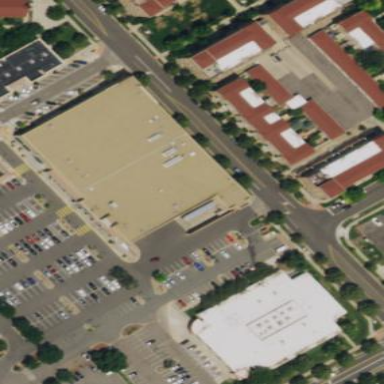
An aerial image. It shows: Retail building.